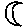
Label: moon